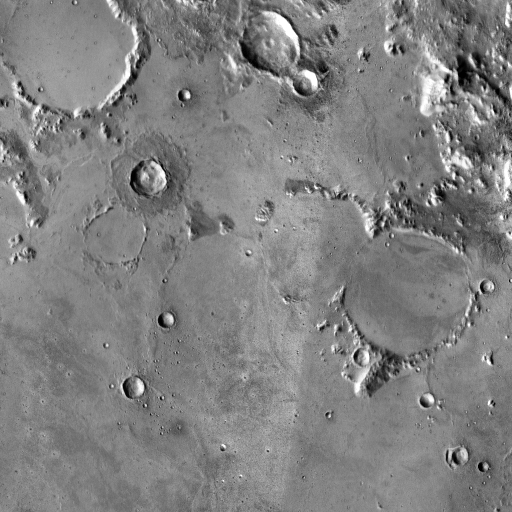
Crater classes present: Background, Other, Layered, Buried, Secondary